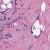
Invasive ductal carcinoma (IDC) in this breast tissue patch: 1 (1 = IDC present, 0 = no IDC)